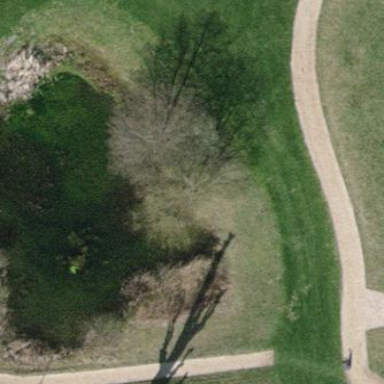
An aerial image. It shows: Peaceful pond surrounded by nature.